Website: ulta-beauty
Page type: address-validator
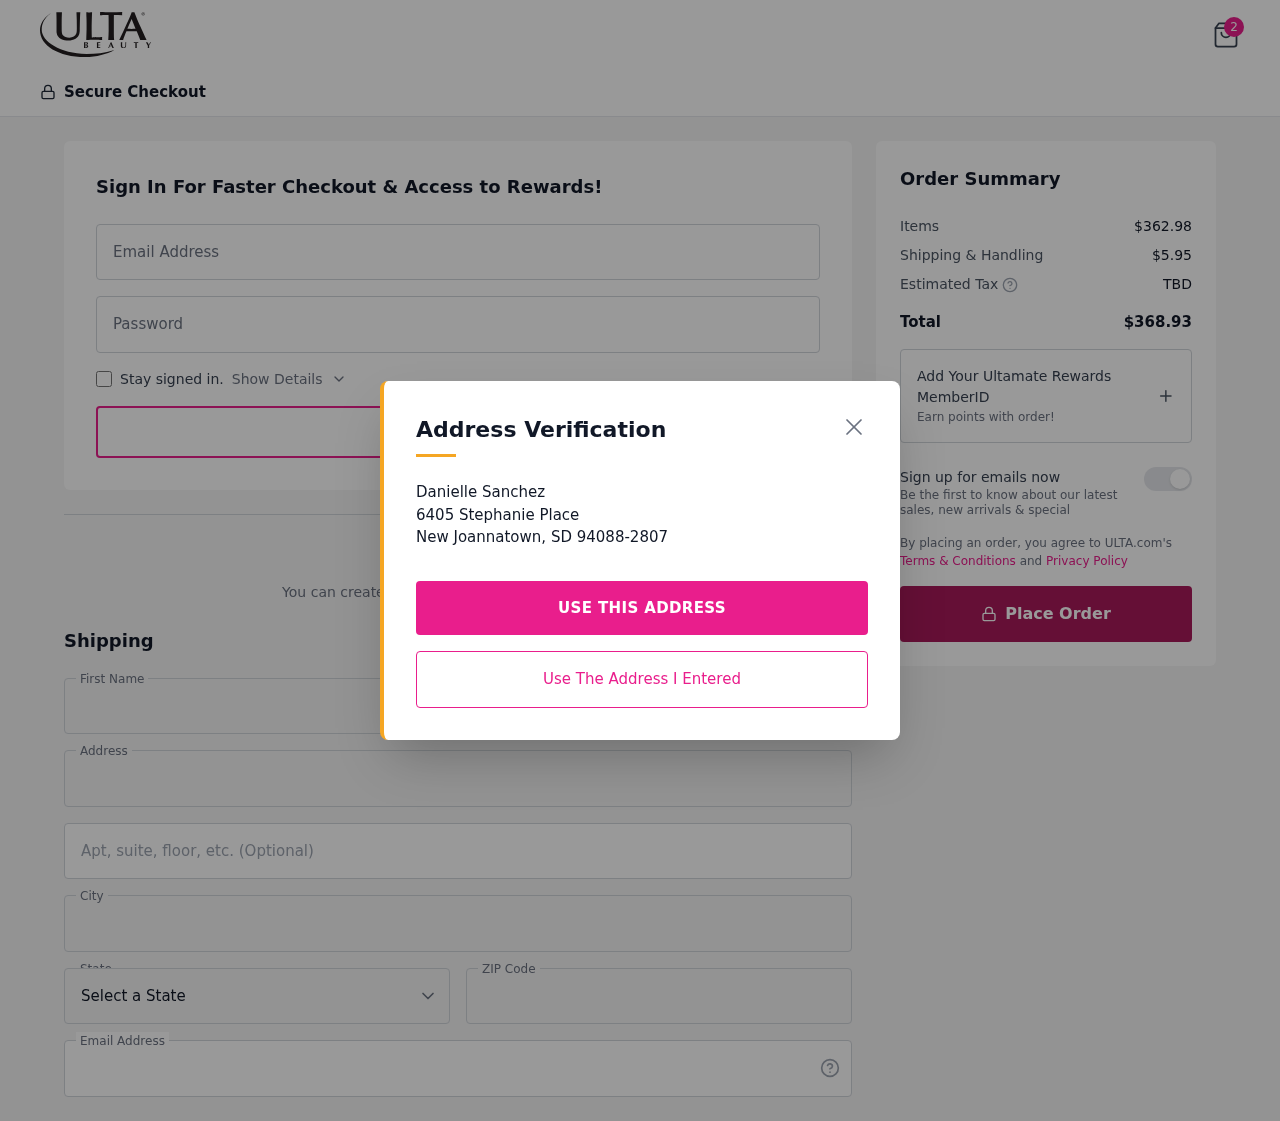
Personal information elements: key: PII_CITY
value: New Joannatown
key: PII_EMAIL
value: danielle_sanchez@hotmail.com
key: PII_FIRSTNAME
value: Danielle
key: PII_LASTNAME
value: Sanchez
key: PII_POSTCODE
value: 94088
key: PII_STATE_ABBR
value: SD
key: PII_STREET
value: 6405 Stephanie Place
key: PII_STREET2
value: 6405 Stephanie Place
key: PII_FULLNAME2
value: Danielle Sanchez
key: PII_CITY2
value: New Joannatown
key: PII_STATE_ABBR2
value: SD
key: PII_POSTCODE_FULL
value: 94088
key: PII_POSTCODE_EXT
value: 2807
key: PII_POSTCODE_NUMERIC
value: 94088
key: PII_POSTCODE_EXT_NUMERIC
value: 2807
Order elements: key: ORDER_NUM_ITEMS
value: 2
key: ORDER_SUBTOTAL
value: $362.98
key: ORDER_SHIPPING_COST
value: $5.95
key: ORDER_TOTAL
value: $368.93